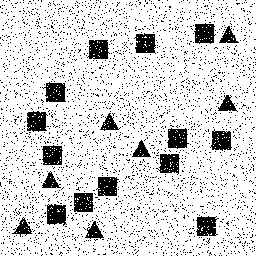
Squares: 13
Triangles: 7
Stars: 0
Total shapes: 20